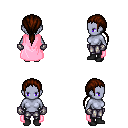
a pixel art fantasy rpg character, female body template, dark elf, purple skin, pink cape, metal pants, brown ponytail hairstyle, metal gloves, black shoes, four views (front, back, left, right), 2x2 character sprite sheet, small pixel art, hard edges, no anti-aliasing